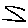
Label: zigzag